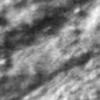
Label: no_change